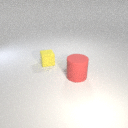
large red rubber cylinder to the right of small yellow rubber cube